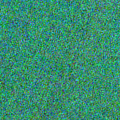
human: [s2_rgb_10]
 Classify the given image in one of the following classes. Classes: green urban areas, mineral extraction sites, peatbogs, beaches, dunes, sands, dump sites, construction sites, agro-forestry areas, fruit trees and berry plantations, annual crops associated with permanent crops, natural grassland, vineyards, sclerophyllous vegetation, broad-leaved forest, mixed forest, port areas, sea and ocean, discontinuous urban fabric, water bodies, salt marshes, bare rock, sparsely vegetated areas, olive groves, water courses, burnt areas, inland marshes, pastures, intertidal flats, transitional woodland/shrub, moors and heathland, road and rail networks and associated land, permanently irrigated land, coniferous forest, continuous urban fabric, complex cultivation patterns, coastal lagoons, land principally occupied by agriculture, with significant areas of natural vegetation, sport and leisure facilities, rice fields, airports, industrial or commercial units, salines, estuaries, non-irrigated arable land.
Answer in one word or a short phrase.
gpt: sea and ocean